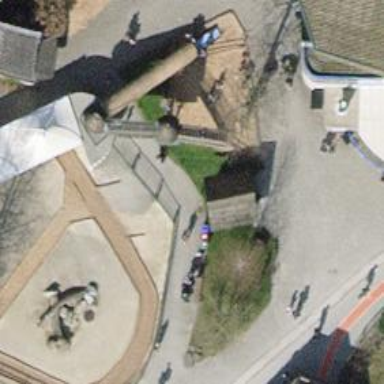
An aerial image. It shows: Playground area for leisure land.